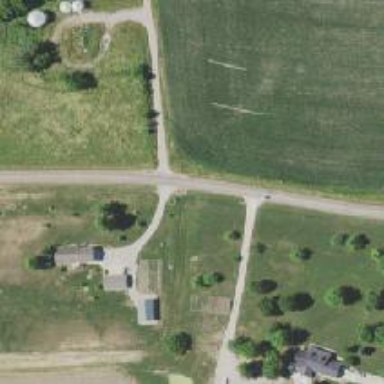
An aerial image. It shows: Driveway leading to service road.